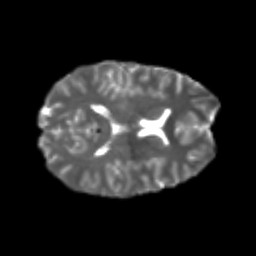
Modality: T2w
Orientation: axial
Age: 22
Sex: female
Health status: healthy
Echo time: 0.074 s